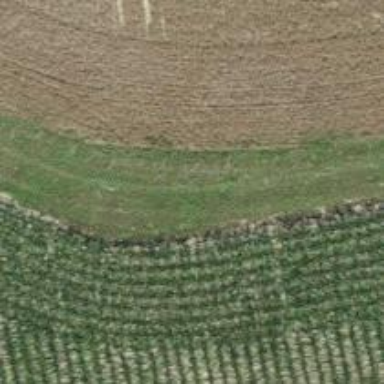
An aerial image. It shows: Grass track with grade5 tracktype.